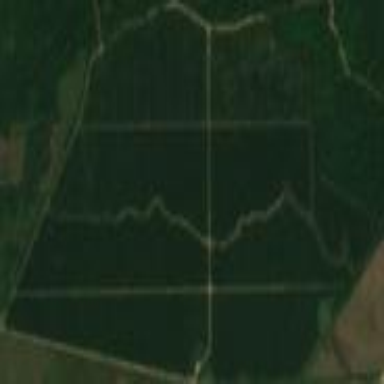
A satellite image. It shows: Orchard filled with oil palms trees.